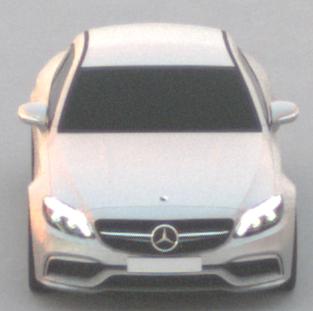
Make: Mercedes-Benz
Model: C 43 AMG
Detailed model: C-Class (205) AMG Limousine
Model produced from: 2016/10
Model produced until: 2018/04
Doors: 4
Color: white
Road condition: dry road
Daytime: sunrise or sunset
Contrast: medium contrast